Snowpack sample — Buffalo Mountain, Silverthorne, Colorado, USA (1/25/25, 10:11 AM MST)
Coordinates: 39.6222, -106.1139
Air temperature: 22 °F
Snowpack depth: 110 cm
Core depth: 30 cm
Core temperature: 42.8 °F
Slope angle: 12°, slope face: 102°
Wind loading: high
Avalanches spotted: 0
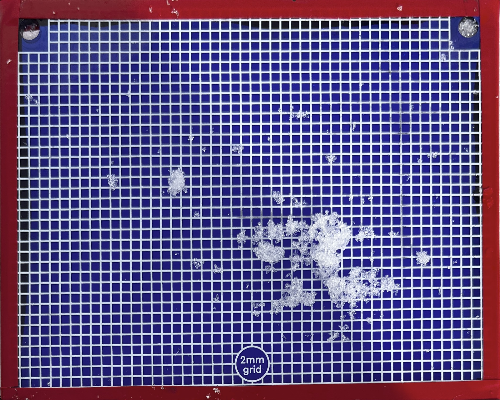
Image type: profile
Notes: No avalanches nearby, collected on the outskirts of a fire break 15 meters from the treeline, on way to Buffalo and Red Mountain